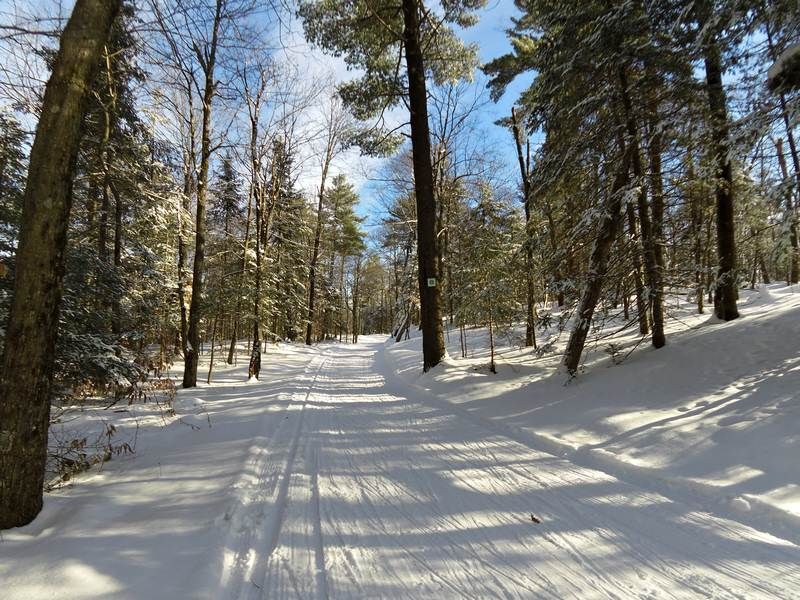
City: ottawa-gatineau